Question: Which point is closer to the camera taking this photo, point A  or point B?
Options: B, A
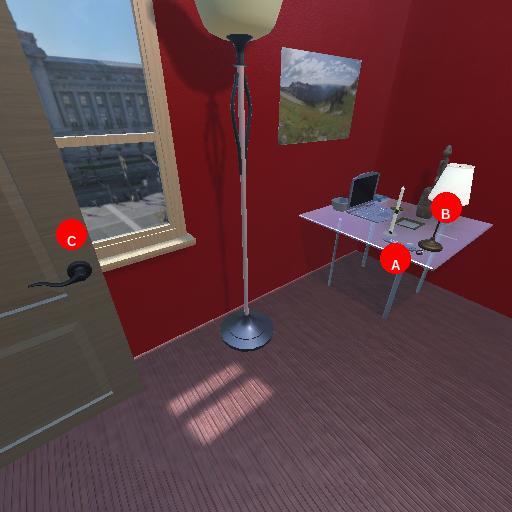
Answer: B